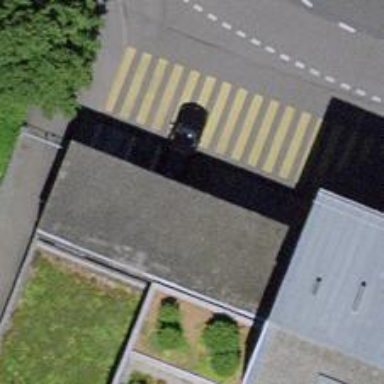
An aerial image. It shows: Parking entrance.